Chest X-ray. View position: PA
Patient age: 53
Patient sex: F
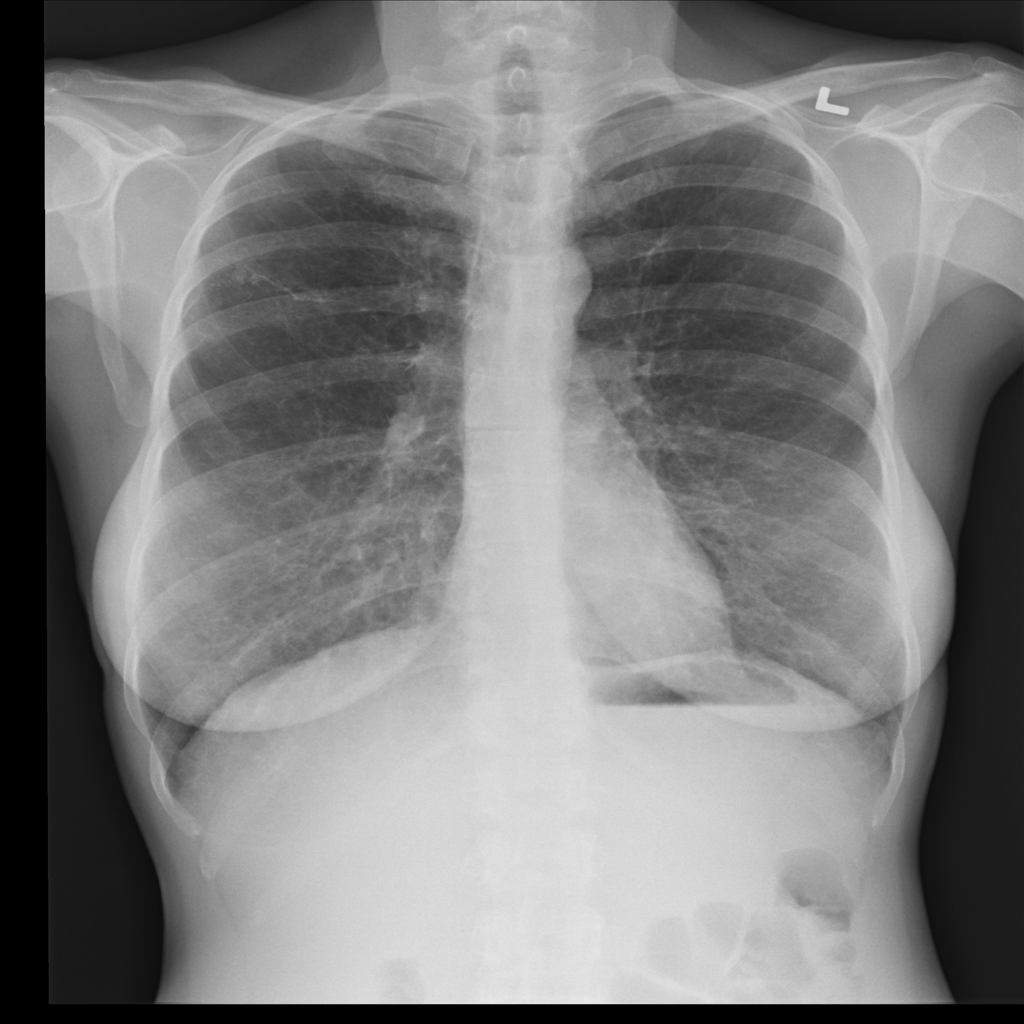
Finding: Pneumothorax